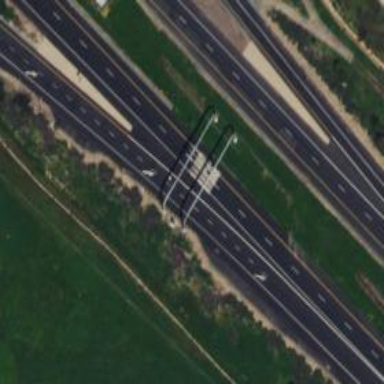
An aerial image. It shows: Toll gantry on the road.